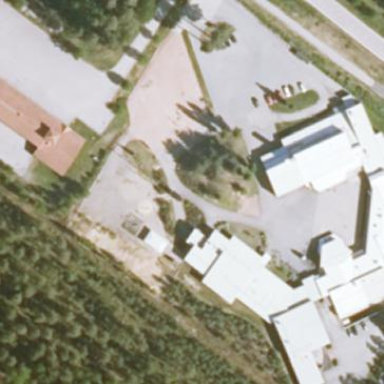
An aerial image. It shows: School building.